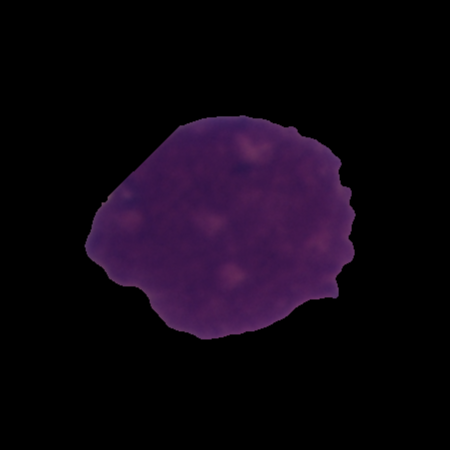
Label: cancer